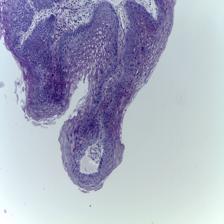
Diagnosis: Normal